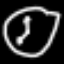
Label: clock